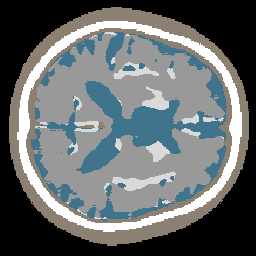
Label: no_lesion